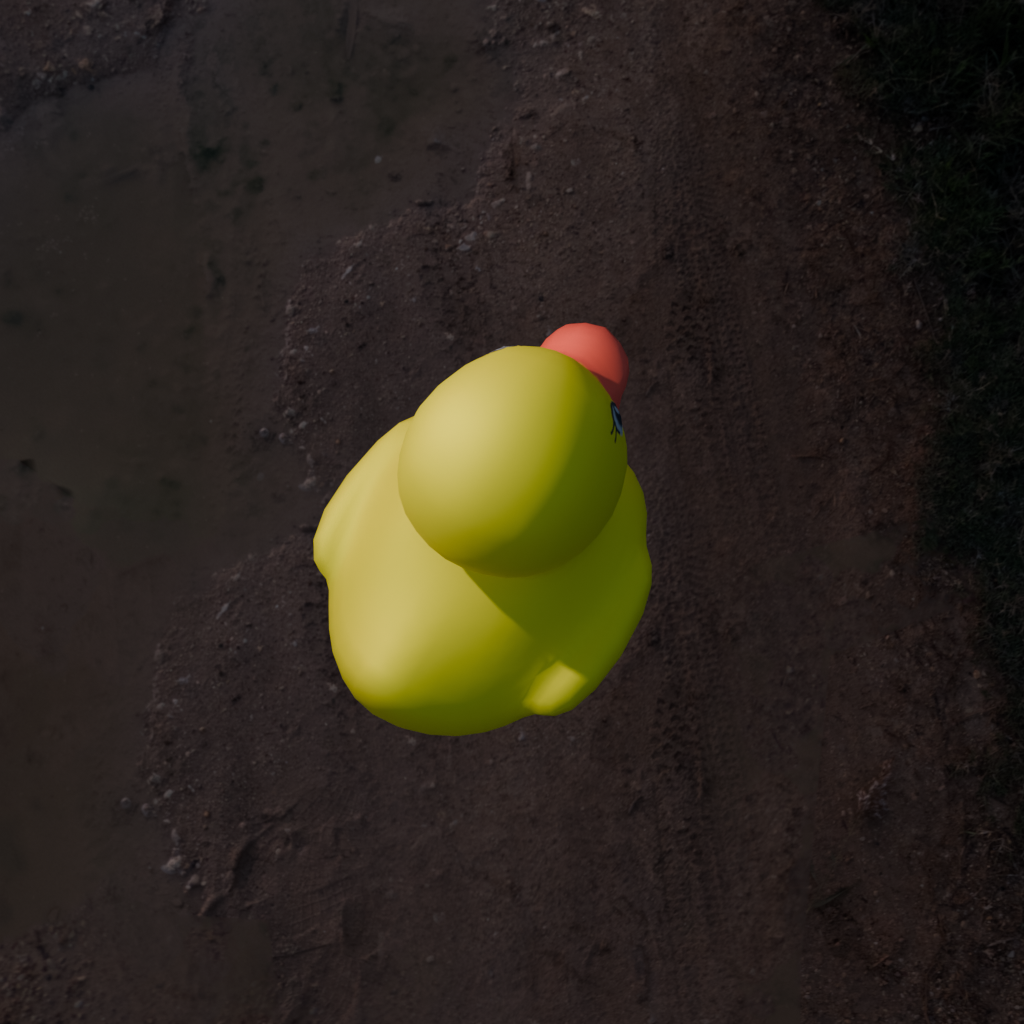
an image of a yellow rubber duck seen from <back_right_top> in a muddy path at sunset with fields on both sides.